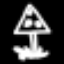
Label: mushroom